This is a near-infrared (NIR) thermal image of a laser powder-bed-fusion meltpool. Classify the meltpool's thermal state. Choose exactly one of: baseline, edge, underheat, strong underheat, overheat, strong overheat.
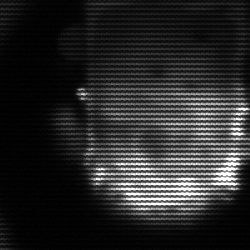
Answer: baseline